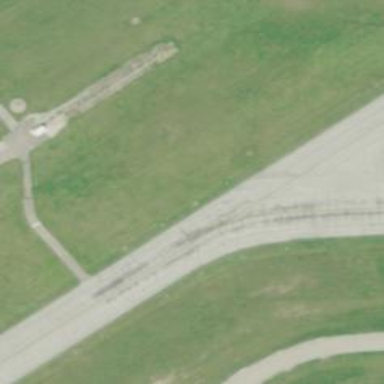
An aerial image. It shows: Image of taxiway at airport.